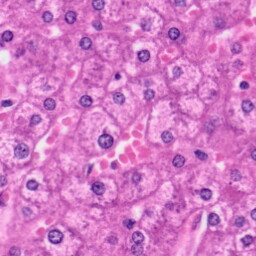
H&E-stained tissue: Liver